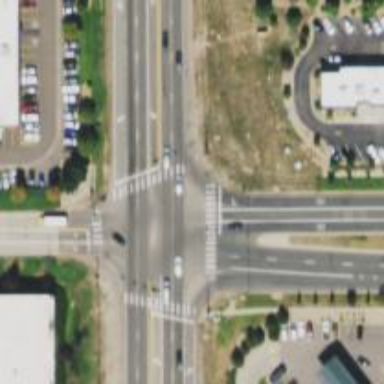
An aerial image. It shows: Marked road crossing.